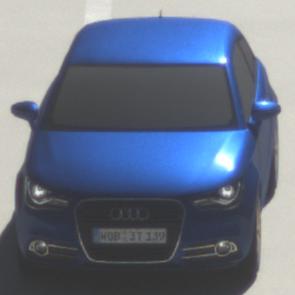
Make: Audi
Model: A1 Sportback 1.2 TFSI
Detailed model: A1 (8X) Sportback
Model produced from: 2012/03
Model produced until: 2014/11
Doors: 5
Color: blue
Road condition: dry road
Daytime: morning or afternoon
Contrast: high contrast